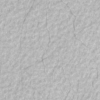
Label: not_dusty